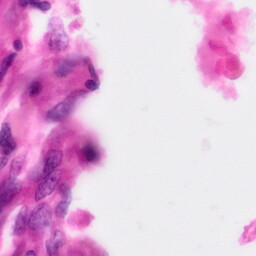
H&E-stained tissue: Pancreatic